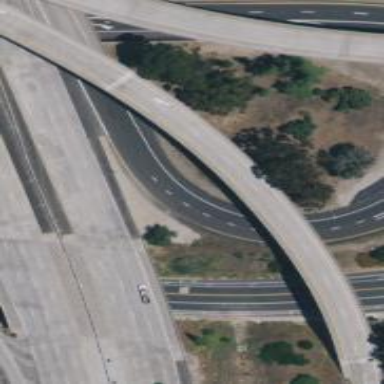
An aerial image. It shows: Motorway link.